Aerial crown-view tile of a tropical tree (Barro Colorado Island, Panama), acquired 20250414:
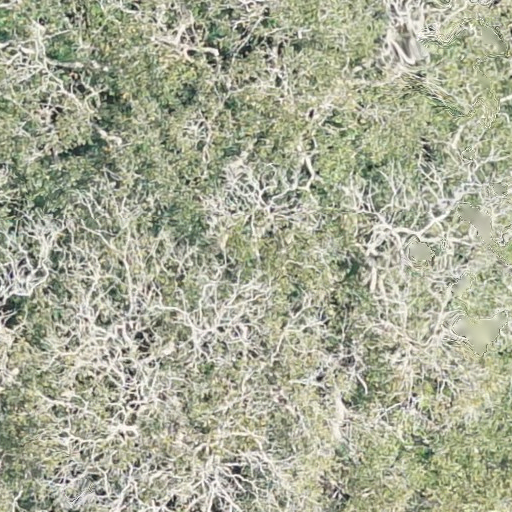
Species: Dipteryx oleifera
GBIF accepted scientific name: Dipteryx oleifera
Crown area: 915.497 m²